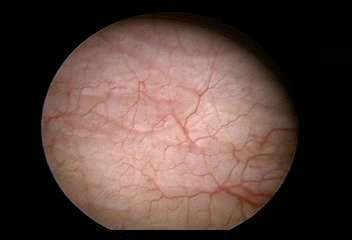
Modality: WLC
Class: Normal mucosa
Bladder cancer association: No